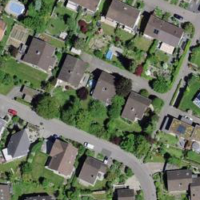
EUNIS habitat code: 55
Species observed at this site:
Coreopsis verticillata